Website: apple-inc
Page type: account-selection
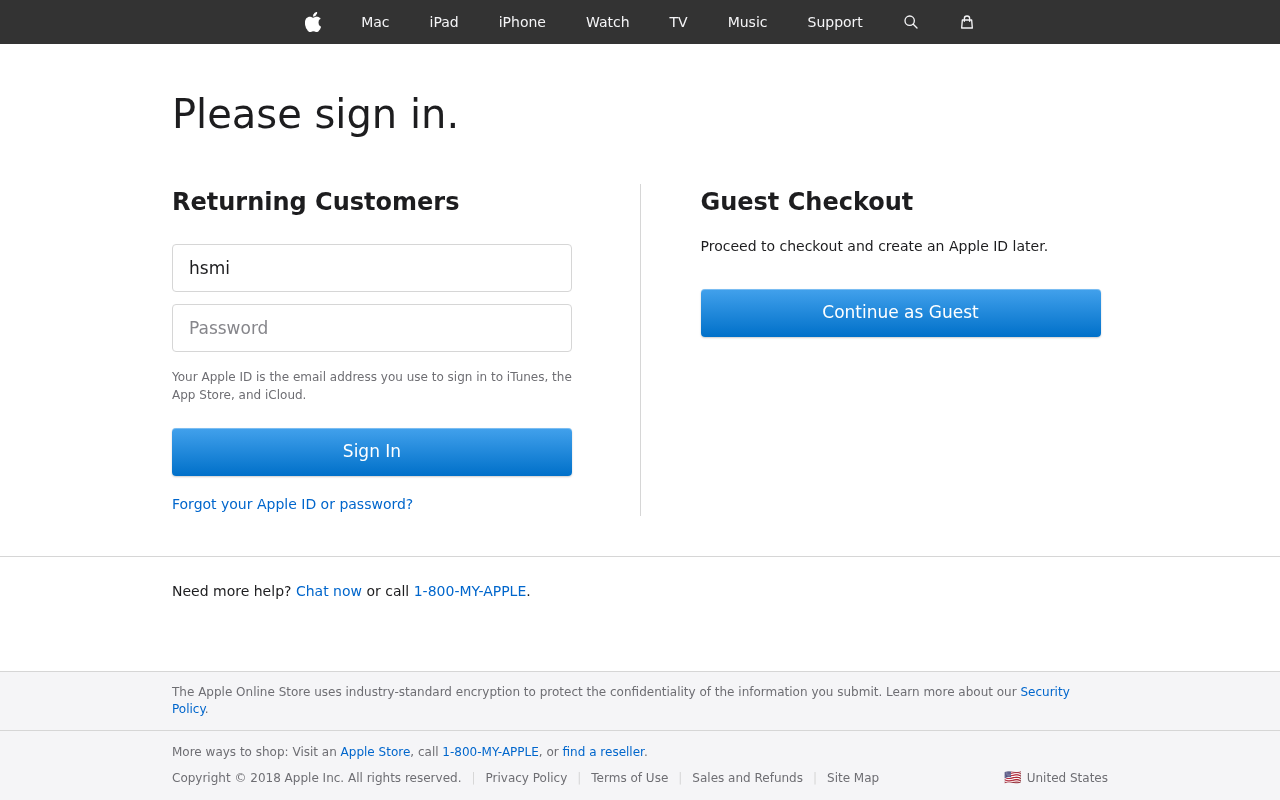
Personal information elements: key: PII_LOGIN_USERNAME
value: hsmith558